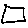
Label: square